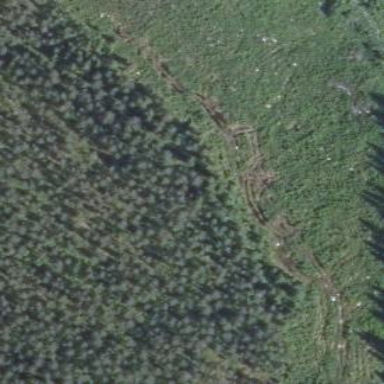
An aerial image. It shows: Clearcut man-made area surrounded by scrub vegetation.